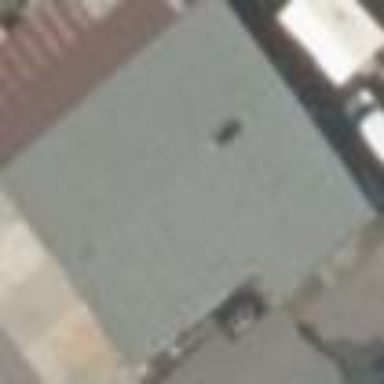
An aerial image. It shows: Commercial building.